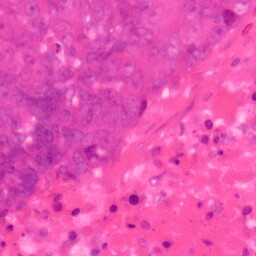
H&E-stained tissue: Colon